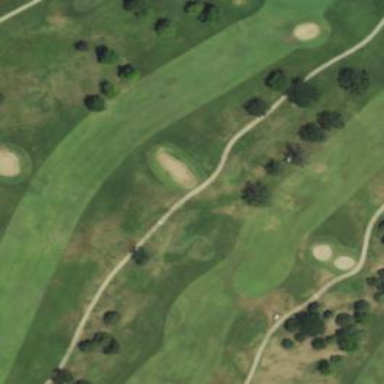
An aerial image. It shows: Rough area on grassy golf course.